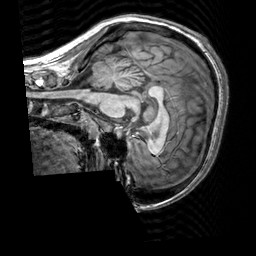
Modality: T1w
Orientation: sagittal
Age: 20
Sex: female
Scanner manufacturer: siemens
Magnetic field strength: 3 T
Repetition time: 2.3 s
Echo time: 0.00303 s